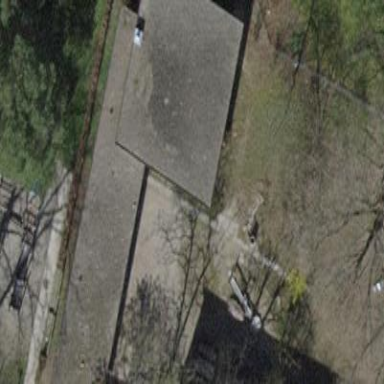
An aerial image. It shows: Kindergarten building.